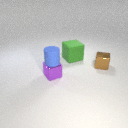
small purple metal cube below small blue rubber cylinder